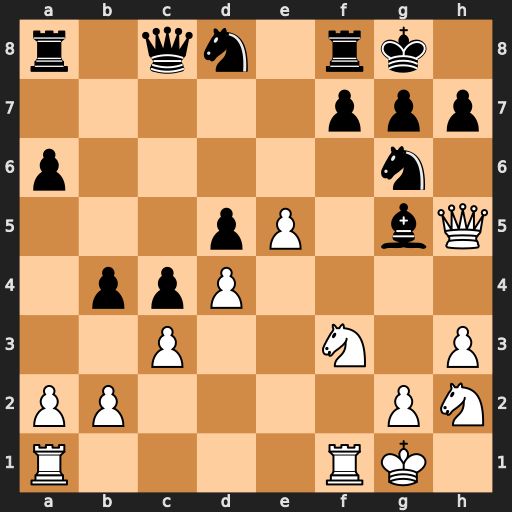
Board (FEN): r1qn1rk1/5ppp/p5n1/3pP1bQ/1ppP4/2P2N1P/PP4PN/R4RK1
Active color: w
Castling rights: -
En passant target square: -
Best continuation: Nxg5 h6 Nxf7